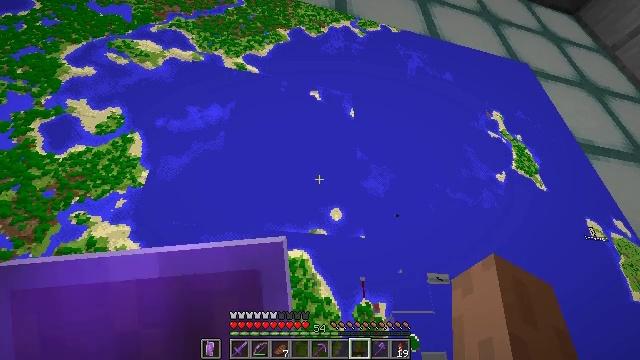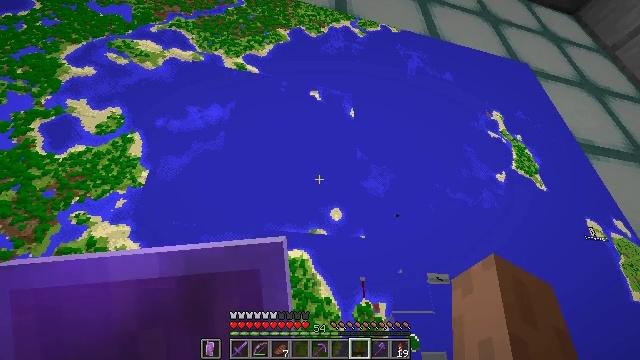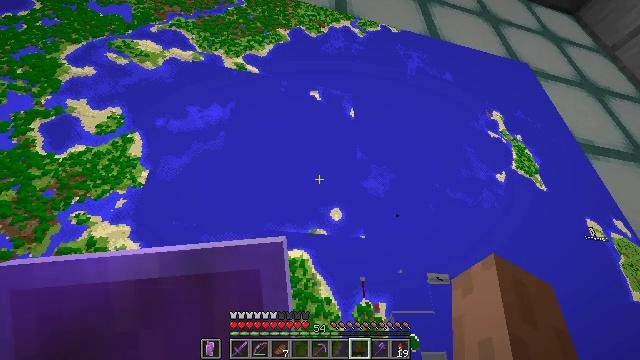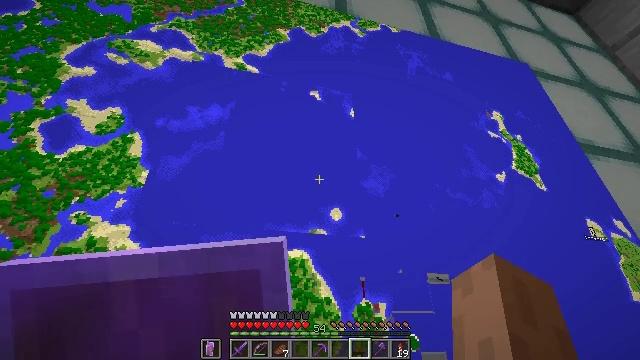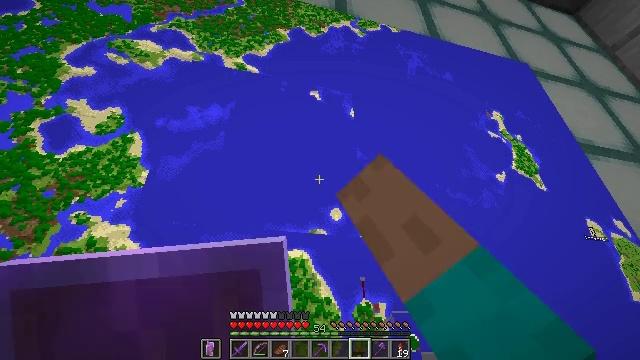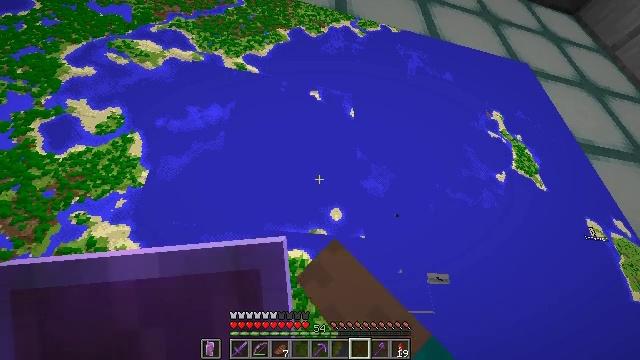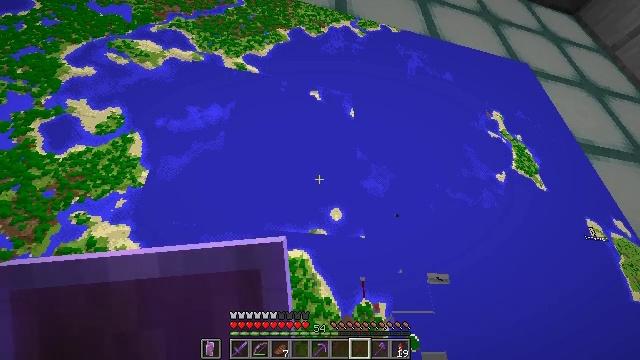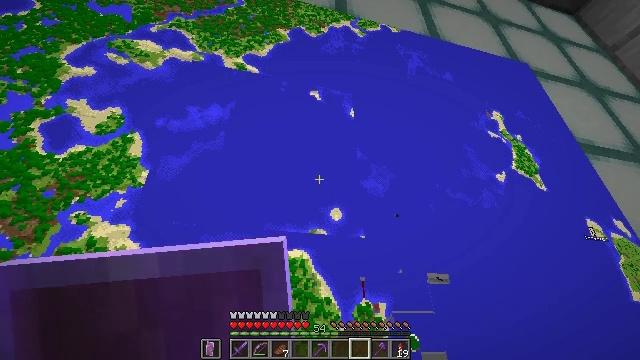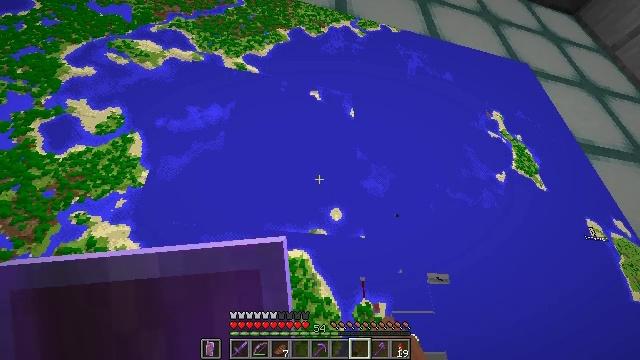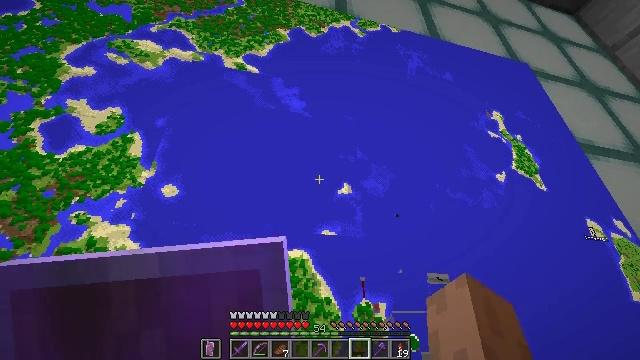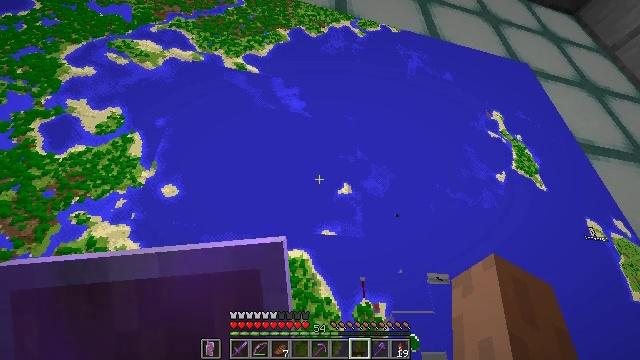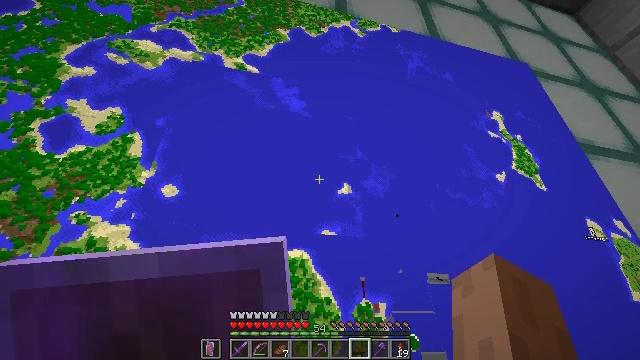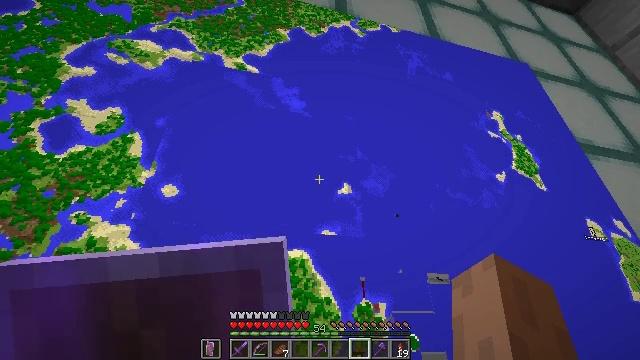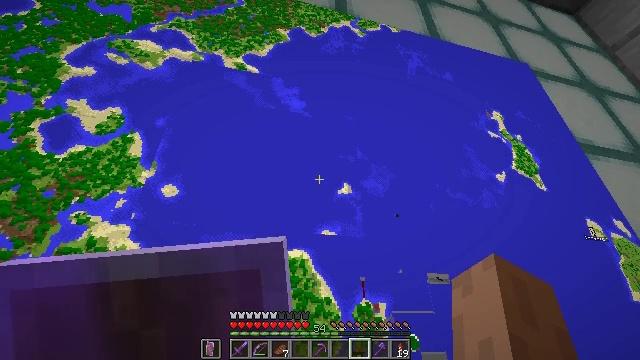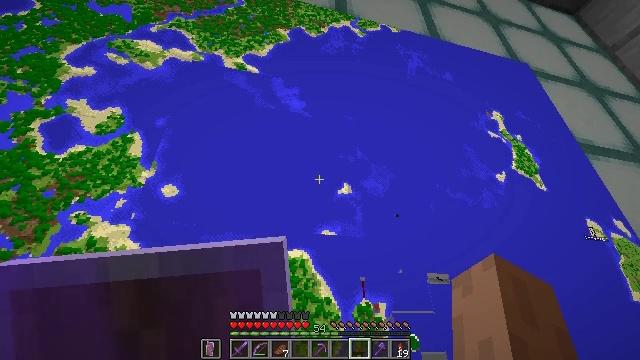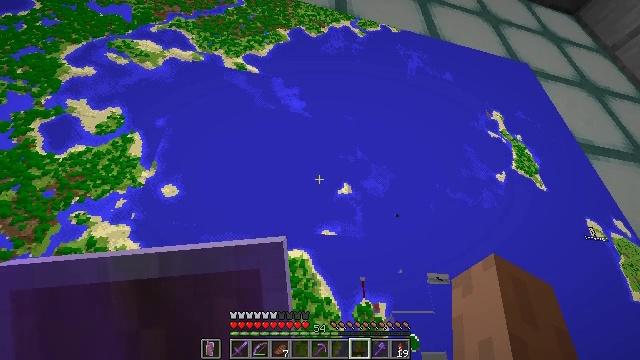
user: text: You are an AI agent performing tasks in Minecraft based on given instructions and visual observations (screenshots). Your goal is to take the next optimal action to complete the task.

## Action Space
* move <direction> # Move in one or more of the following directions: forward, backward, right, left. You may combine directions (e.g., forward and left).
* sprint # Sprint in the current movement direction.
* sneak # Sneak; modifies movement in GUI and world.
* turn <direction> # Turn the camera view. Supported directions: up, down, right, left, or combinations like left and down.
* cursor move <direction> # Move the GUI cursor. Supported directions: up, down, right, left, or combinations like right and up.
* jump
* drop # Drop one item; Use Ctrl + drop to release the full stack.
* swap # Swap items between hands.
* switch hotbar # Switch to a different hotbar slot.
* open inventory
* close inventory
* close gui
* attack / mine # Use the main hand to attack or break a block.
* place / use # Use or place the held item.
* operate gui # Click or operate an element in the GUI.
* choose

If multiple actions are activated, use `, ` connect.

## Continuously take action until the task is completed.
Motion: motion action
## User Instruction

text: Hunt aquatic mobs.
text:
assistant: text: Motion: no_op
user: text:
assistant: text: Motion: no_op
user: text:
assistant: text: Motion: use / place
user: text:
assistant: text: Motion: use / place
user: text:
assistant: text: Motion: use / place
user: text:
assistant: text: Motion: no_op
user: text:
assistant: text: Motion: no_op
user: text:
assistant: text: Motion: no_op
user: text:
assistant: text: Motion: no_op
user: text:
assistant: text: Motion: no_op
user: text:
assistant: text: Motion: no_op
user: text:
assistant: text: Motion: no_op
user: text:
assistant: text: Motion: no_op
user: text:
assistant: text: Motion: no_op
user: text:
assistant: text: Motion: no_op
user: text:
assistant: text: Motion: no_op
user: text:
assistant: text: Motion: no_op
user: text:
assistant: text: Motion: no_op
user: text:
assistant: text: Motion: no_op
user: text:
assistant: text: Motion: no_op
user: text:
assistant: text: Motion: no_op
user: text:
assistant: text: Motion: no_op
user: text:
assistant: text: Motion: no_op
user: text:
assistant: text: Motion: no_op
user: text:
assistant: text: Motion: no_op
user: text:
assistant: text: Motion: no_op
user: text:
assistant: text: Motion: no_op
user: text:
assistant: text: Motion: no_op
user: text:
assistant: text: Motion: no_op
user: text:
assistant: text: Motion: no_op